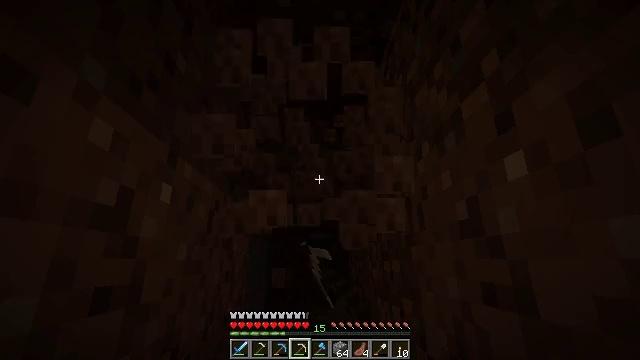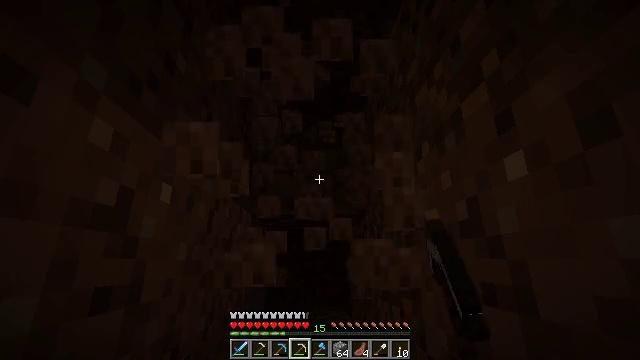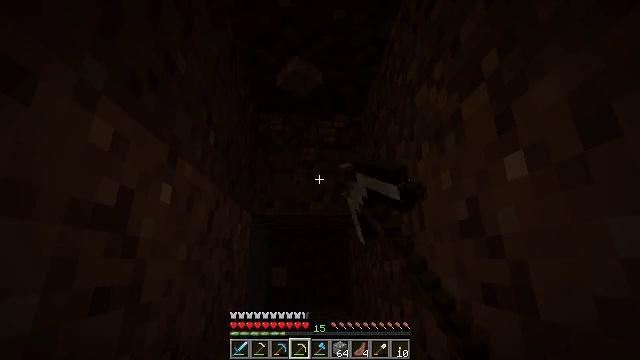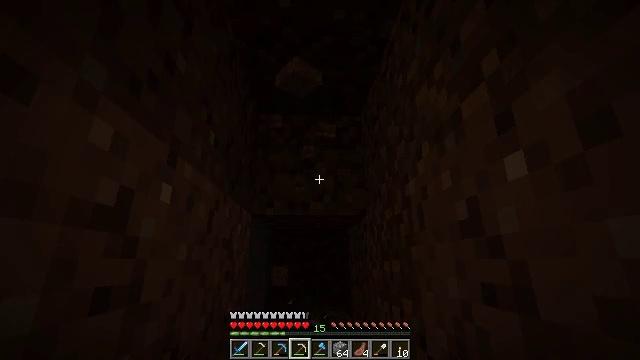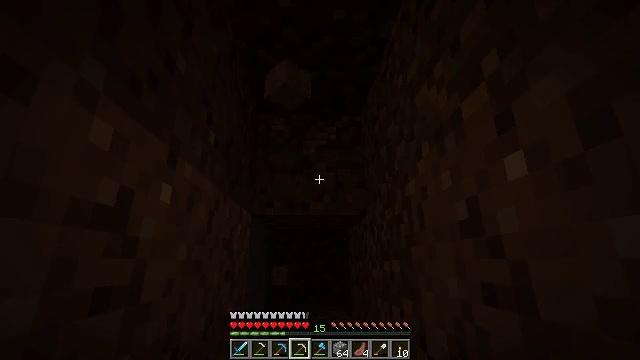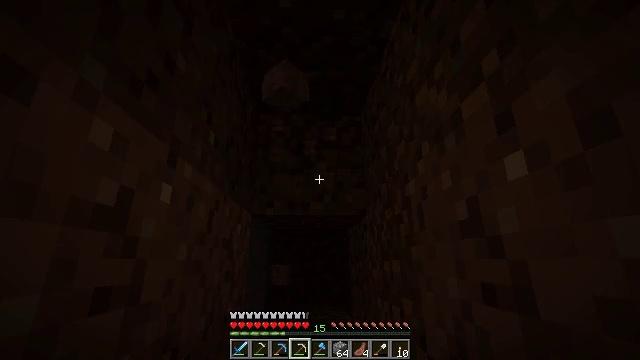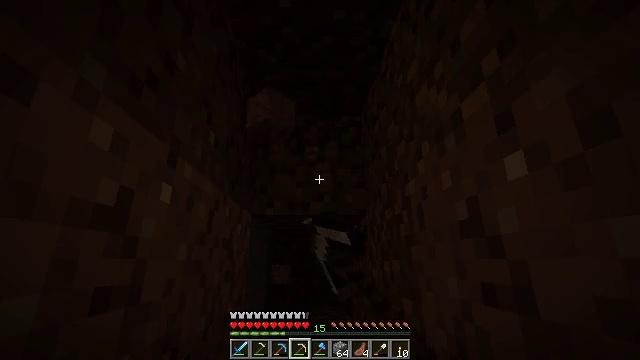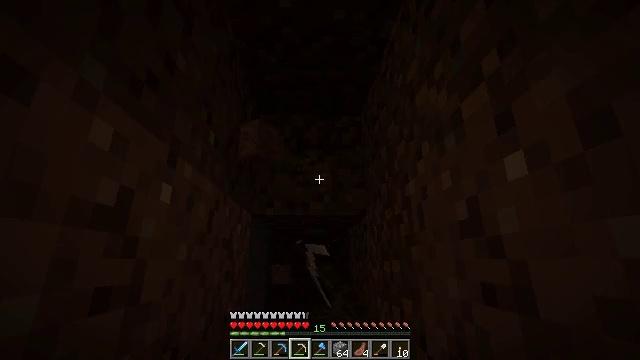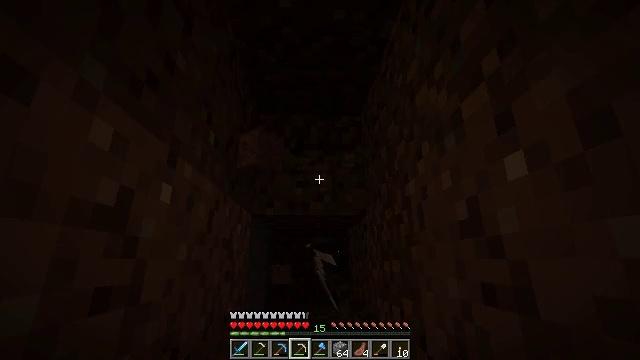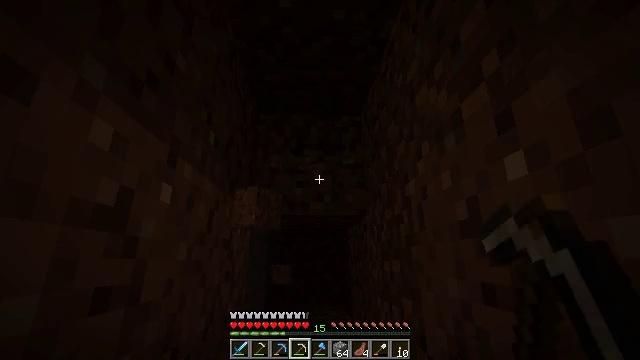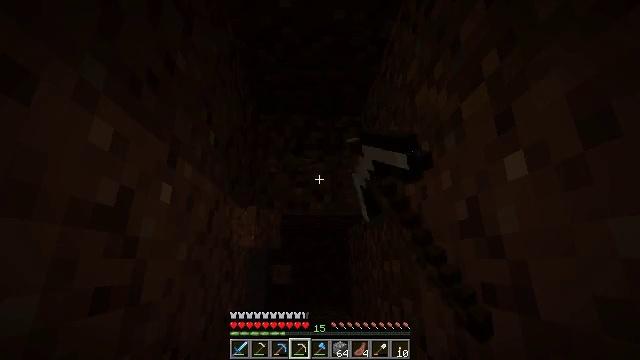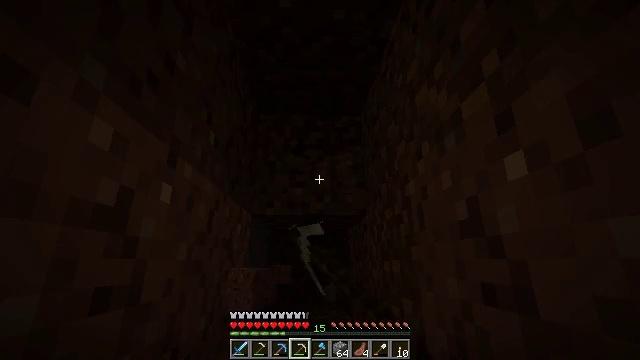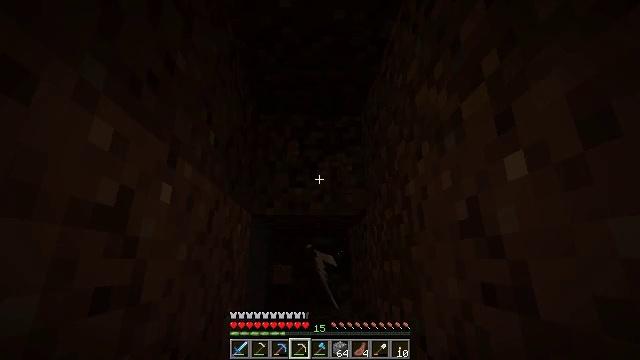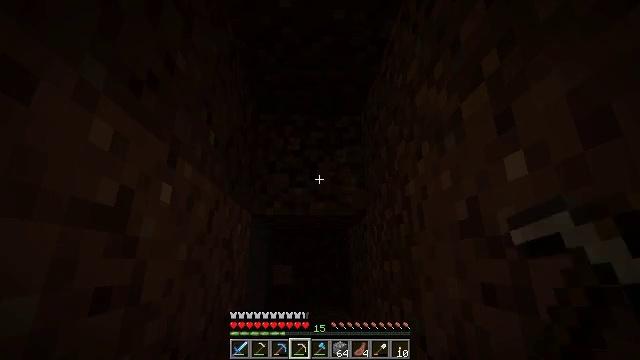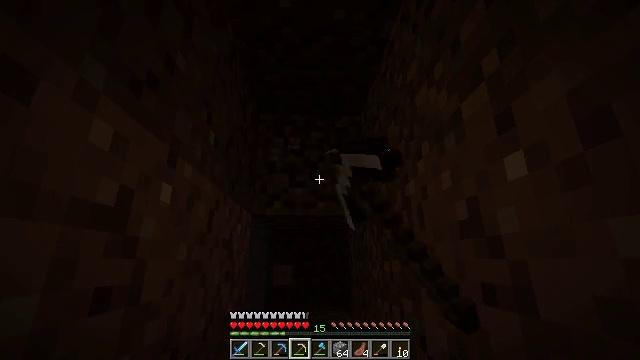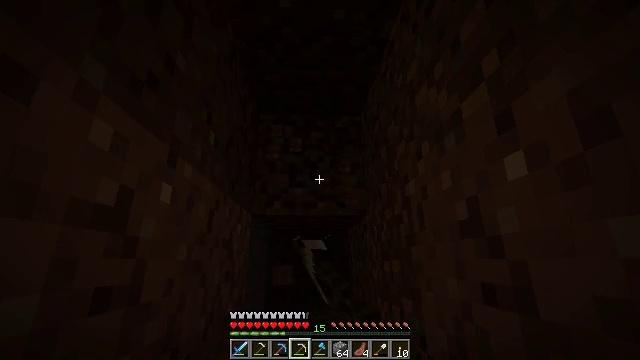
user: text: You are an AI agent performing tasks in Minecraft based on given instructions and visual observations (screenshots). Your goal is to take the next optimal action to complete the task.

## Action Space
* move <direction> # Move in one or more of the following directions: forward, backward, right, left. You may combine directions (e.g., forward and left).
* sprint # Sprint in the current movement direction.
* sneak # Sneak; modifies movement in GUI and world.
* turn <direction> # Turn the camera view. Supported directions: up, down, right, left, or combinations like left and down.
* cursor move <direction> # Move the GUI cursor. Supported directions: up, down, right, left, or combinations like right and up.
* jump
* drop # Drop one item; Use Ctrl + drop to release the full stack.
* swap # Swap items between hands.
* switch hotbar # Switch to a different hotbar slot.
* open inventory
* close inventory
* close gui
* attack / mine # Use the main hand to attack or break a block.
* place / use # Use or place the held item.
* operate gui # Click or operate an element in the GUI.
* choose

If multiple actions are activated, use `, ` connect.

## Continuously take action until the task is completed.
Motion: motion action
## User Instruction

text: Attack the ground to gather dirt.
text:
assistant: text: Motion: attack / mine
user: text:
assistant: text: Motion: attack / mine
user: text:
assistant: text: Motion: attack / mine
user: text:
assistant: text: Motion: attack / mine
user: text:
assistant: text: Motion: attack / mine
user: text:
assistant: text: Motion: attack / mine
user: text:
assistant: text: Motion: attack / mine
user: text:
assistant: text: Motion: attack / mine
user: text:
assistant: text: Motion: attack / mine
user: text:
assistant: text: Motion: attack / mine
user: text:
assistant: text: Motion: attack / mine
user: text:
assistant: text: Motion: attack / mine
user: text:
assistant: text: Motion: attack / mine
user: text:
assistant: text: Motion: attack / mine
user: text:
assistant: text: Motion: attack / mine
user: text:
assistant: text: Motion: attack / mine
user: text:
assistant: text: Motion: attack / mine
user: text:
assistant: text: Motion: turn down, attack / mine
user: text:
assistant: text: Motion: attack / mine
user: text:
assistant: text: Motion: attack / mine
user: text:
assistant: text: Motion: attack / mine
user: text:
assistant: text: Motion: attack / mine